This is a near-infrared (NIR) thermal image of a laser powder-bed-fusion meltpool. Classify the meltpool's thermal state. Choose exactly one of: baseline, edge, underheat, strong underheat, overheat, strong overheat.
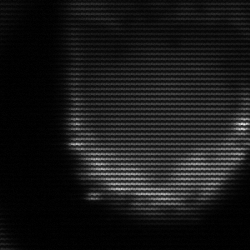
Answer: edge